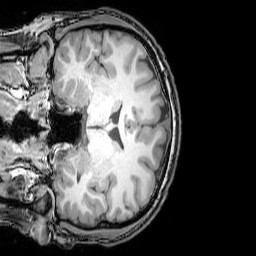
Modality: T1w
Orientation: coronal
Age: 26
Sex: male
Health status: healthy
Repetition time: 0.081 s
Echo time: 0.037 s